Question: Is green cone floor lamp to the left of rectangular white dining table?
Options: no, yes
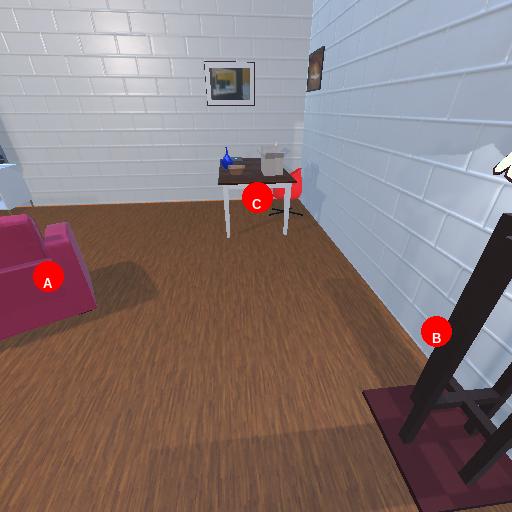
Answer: no